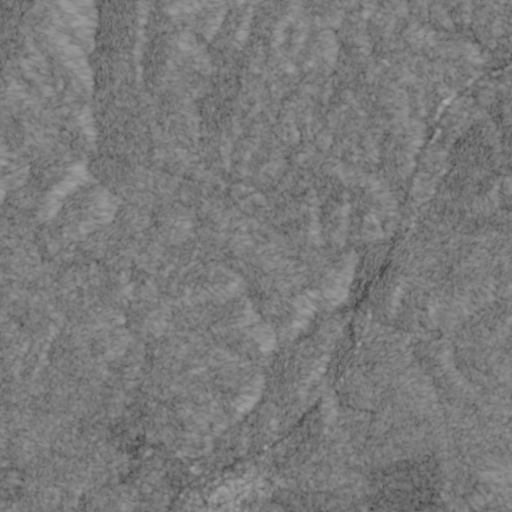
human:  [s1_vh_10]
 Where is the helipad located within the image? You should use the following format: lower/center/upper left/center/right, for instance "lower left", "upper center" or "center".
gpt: The helipad is located in the lower left of the image.
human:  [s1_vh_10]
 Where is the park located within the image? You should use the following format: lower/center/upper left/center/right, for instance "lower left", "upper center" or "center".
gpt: The park is located in the lower center of the image.
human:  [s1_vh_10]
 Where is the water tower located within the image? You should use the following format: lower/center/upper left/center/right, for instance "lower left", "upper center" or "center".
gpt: The water tower is located in the lower center of the image.
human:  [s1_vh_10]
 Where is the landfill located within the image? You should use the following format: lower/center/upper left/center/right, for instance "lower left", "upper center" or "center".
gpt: There is no landfill in the image.

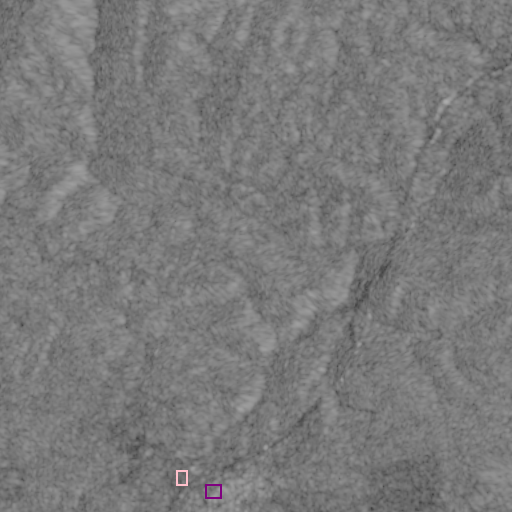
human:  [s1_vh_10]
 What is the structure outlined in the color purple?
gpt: The structure outlined in purple is a park.
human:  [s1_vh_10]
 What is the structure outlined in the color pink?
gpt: The structure outlined in pink is a parking lot.
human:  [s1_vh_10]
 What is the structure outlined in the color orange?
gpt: There is no orange outline.